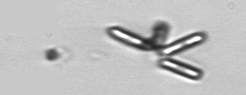
Label: Thalassionema